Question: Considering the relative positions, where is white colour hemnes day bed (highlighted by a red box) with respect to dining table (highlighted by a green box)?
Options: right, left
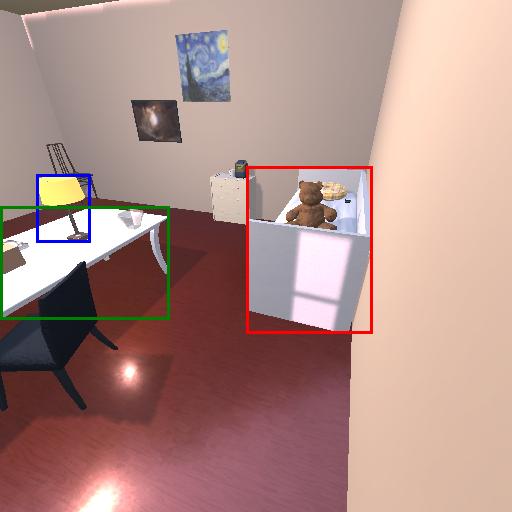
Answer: right